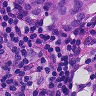
Metastatic tissue present: yes